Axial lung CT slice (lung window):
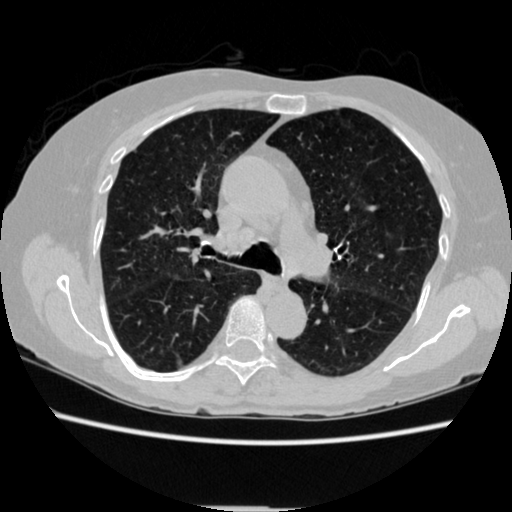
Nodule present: no